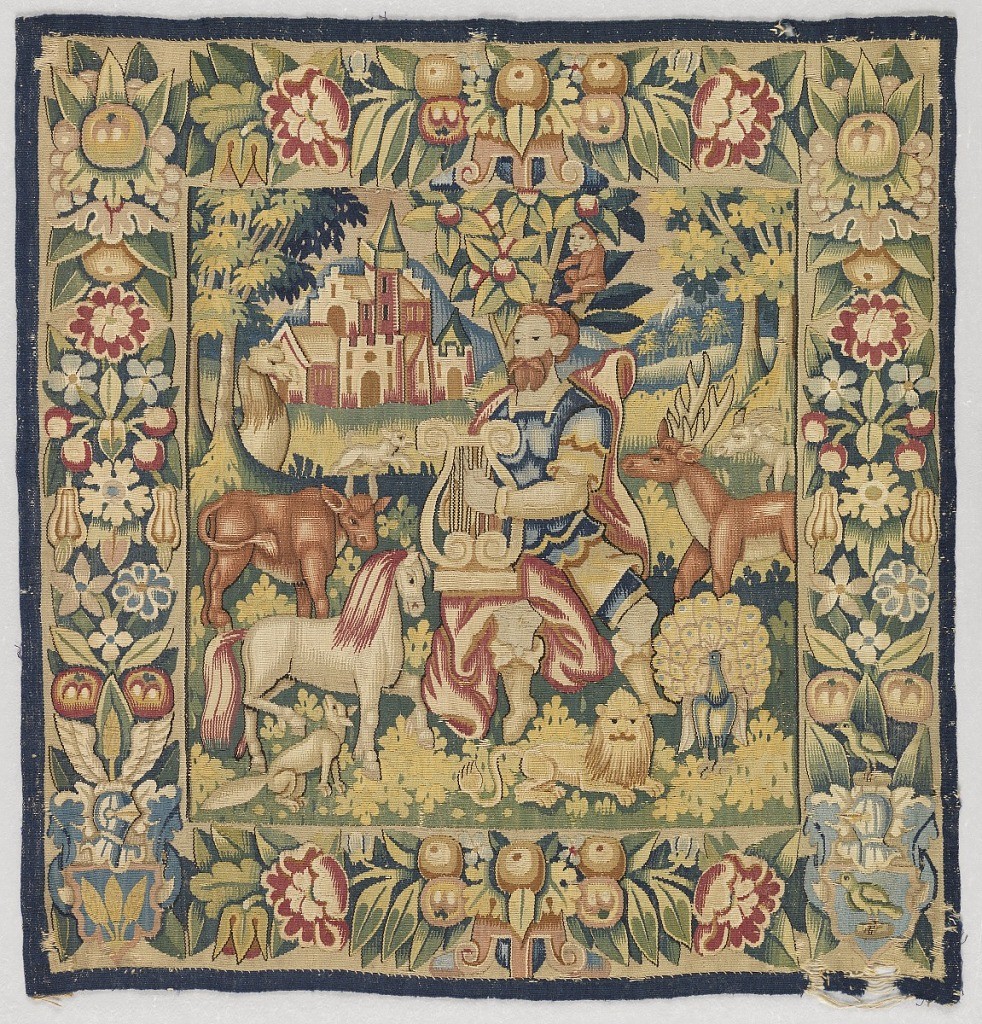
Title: Cushion cover
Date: ca. 1635
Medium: wool, silk Technique: tapestry woven
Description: Square panel showing Orpheus standing playing the lyre, surrounded by birds and beasts, fruit and floral border.